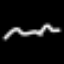
Label: squiggle